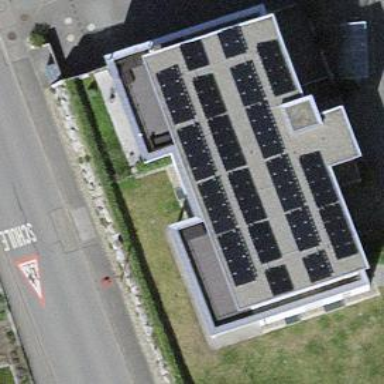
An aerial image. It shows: Solar power generator utilizing photovoltaic technology with solar photovoltaic panels.